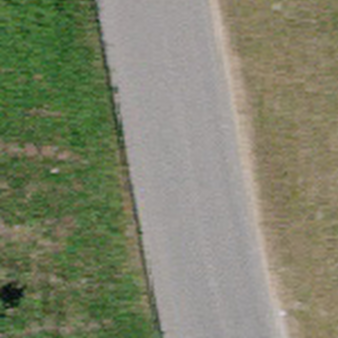
Label: other